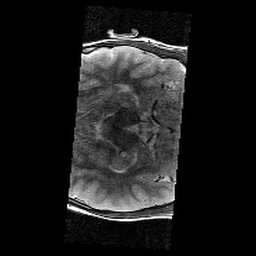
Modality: T2w
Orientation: axial
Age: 12
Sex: male
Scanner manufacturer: siemens
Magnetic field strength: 3 T
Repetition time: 9.23 s
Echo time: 0.067 s